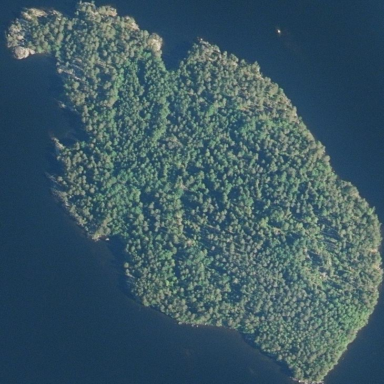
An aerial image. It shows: Island.